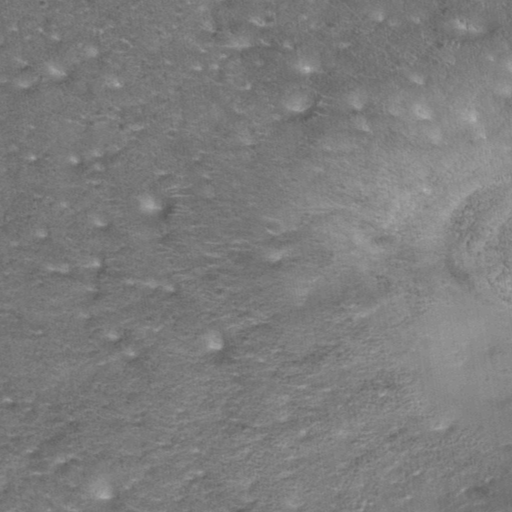
Classes present: Background, Cone